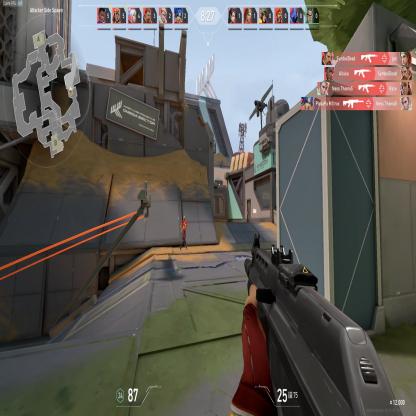
Label: enemy